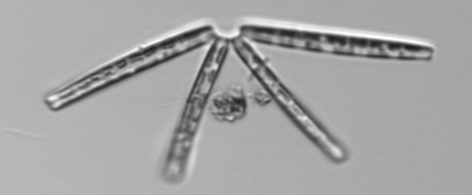
Label: Thalassionema